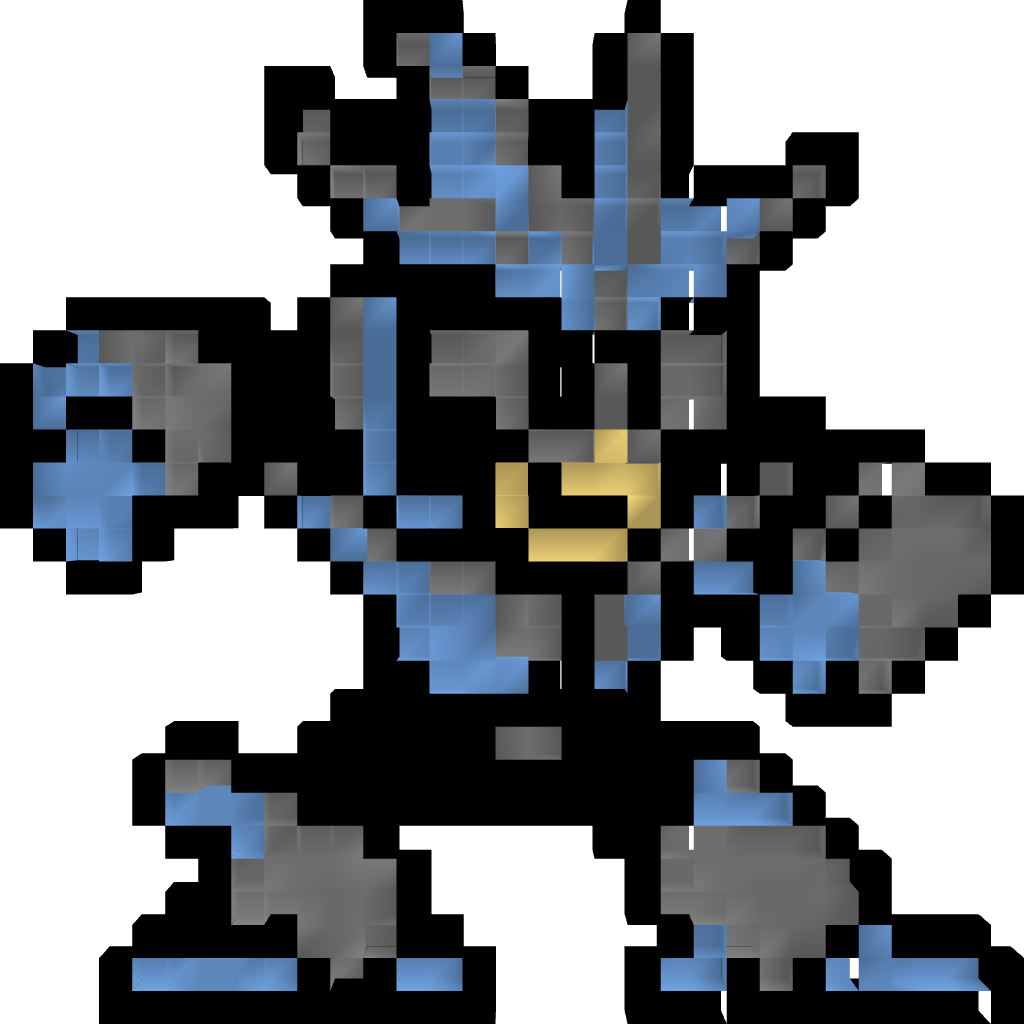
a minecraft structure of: Gemini Man high quality